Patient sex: M
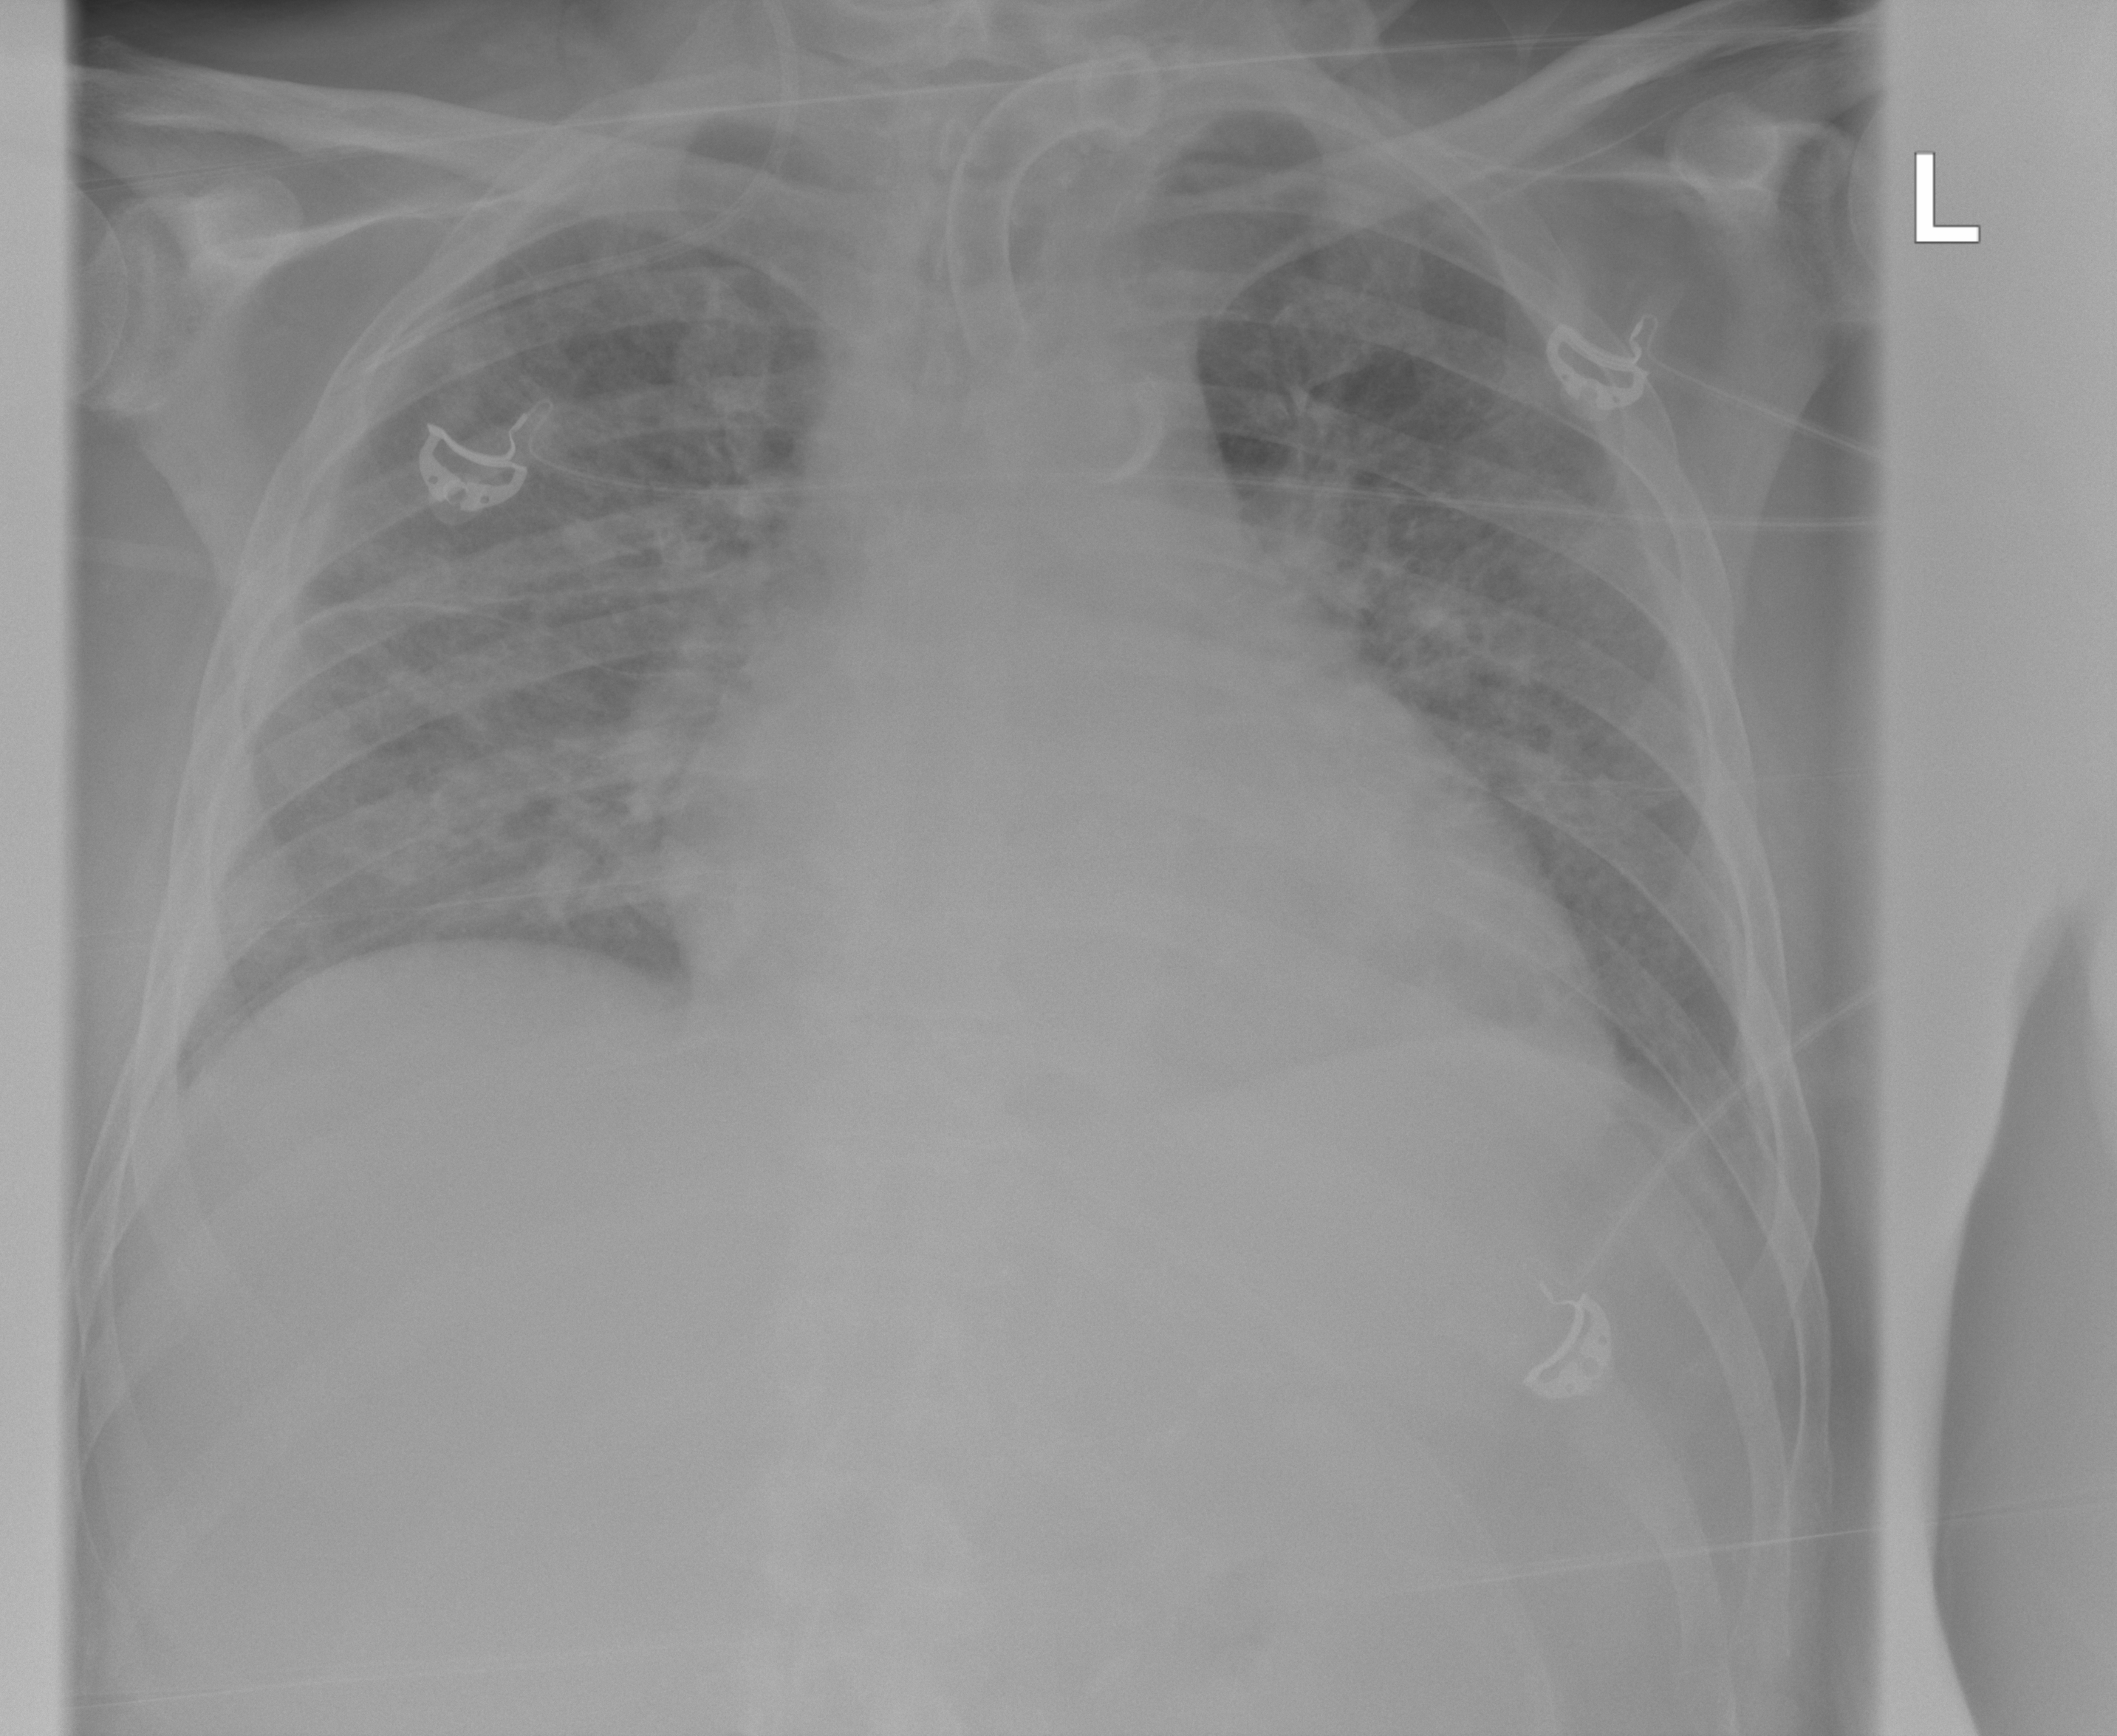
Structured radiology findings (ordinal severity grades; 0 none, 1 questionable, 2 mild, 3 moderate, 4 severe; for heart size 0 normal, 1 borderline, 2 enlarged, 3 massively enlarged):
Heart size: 2
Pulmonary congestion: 0
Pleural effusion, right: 0
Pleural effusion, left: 0
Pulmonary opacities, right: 2
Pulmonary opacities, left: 2
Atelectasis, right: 0
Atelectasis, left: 0